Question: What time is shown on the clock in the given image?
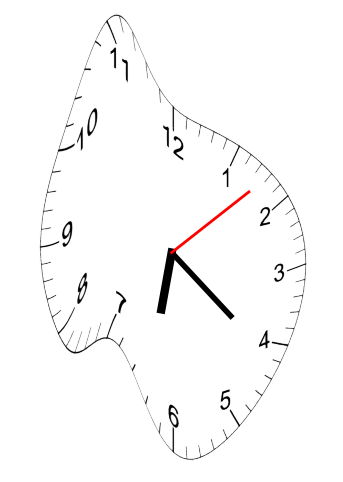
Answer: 06:21:08